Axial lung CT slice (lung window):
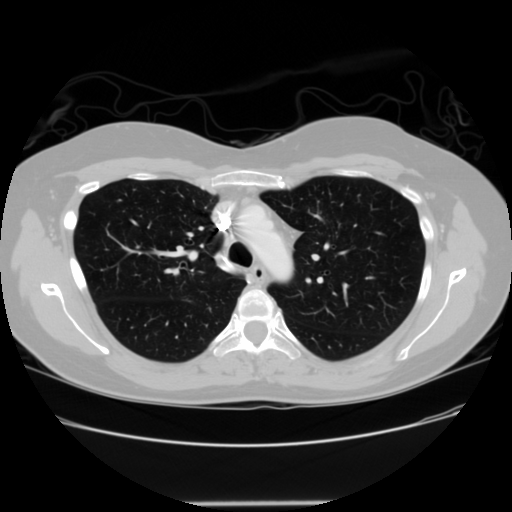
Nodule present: no